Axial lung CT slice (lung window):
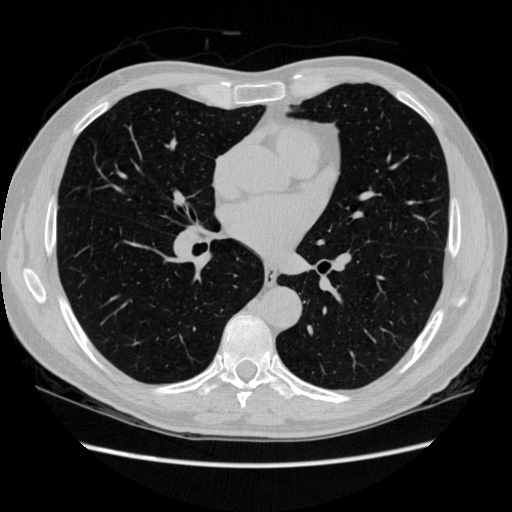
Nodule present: no